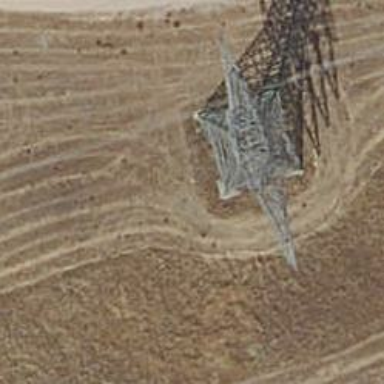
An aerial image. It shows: Power line in the image.